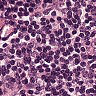
Metastatic tissue present: no